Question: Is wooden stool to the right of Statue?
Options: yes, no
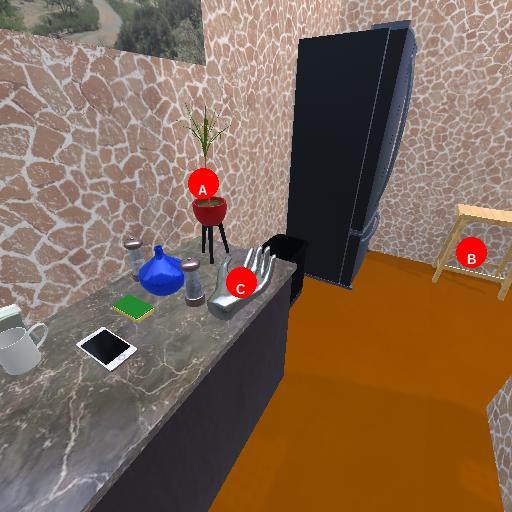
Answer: yes